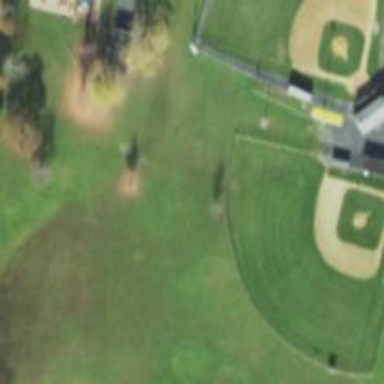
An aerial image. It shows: Dirt baseball pitch for leisure and sport.